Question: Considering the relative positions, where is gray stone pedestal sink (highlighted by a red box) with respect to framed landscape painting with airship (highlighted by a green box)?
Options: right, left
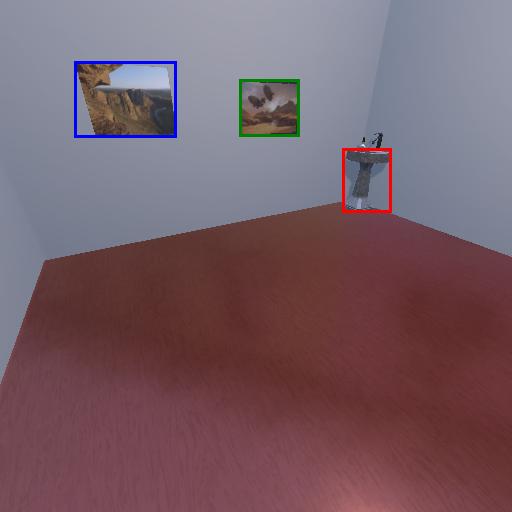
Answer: right